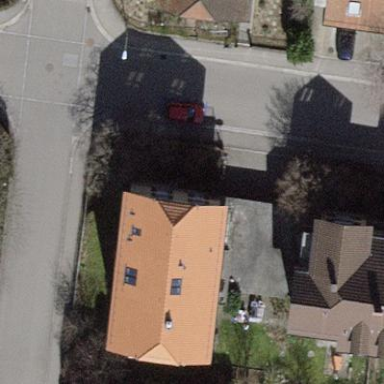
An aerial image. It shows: Tile-roofed apartment building.